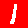
Digit: 1